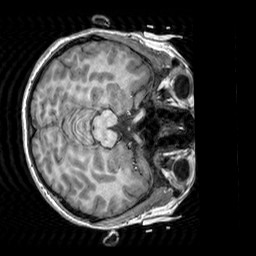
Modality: T1w
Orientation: axial
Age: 19
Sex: female
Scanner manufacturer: siemens
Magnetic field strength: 3 T
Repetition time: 2.3 s
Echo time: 0.00303 s